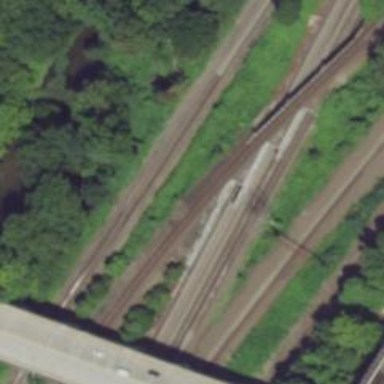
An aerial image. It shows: Bridge with electrified railway tracks.